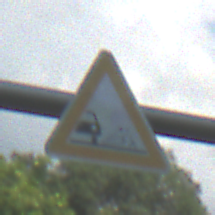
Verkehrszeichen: SplittSchotter
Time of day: MorningAfternoon
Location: Outdoor (Urban)
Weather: PartlyCloudy
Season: NotSpecified
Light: Natural